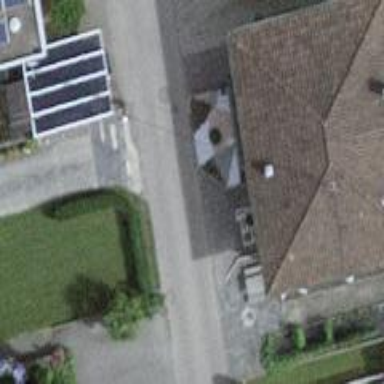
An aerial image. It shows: Building with hipped roof.